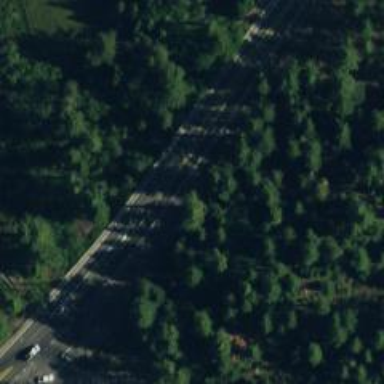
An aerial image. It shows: Primary highway with separate asphalt sidewalks.